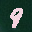
Label: 9